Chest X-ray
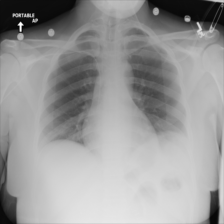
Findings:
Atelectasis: positive
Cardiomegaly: negative
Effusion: negative
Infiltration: negative
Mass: negative
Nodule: negative
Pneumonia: negative
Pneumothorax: negative
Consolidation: negative
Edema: negative
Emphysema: negative
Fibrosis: negative
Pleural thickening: negative
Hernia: negative